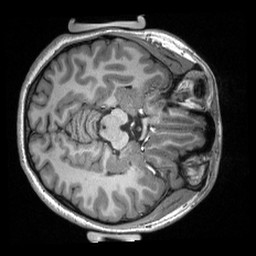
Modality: T1w
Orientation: axial
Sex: female